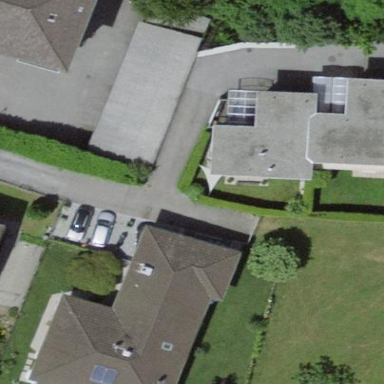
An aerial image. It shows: Group of garages.